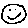
Label: smiley face